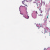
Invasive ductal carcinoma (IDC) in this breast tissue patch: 0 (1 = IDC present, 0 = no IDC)